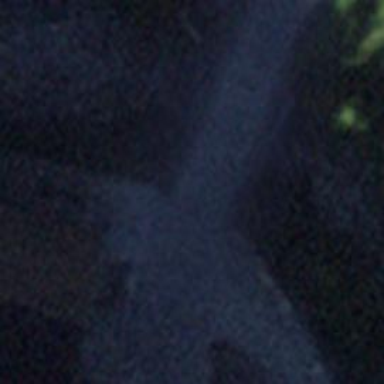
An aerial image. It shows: Service road that crosses over bridge.